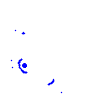
Particle: pion